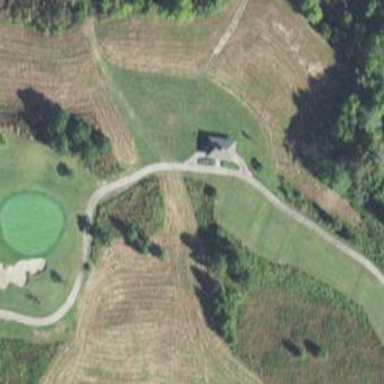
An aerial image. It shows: Path for both roads and golfers.